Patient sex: M
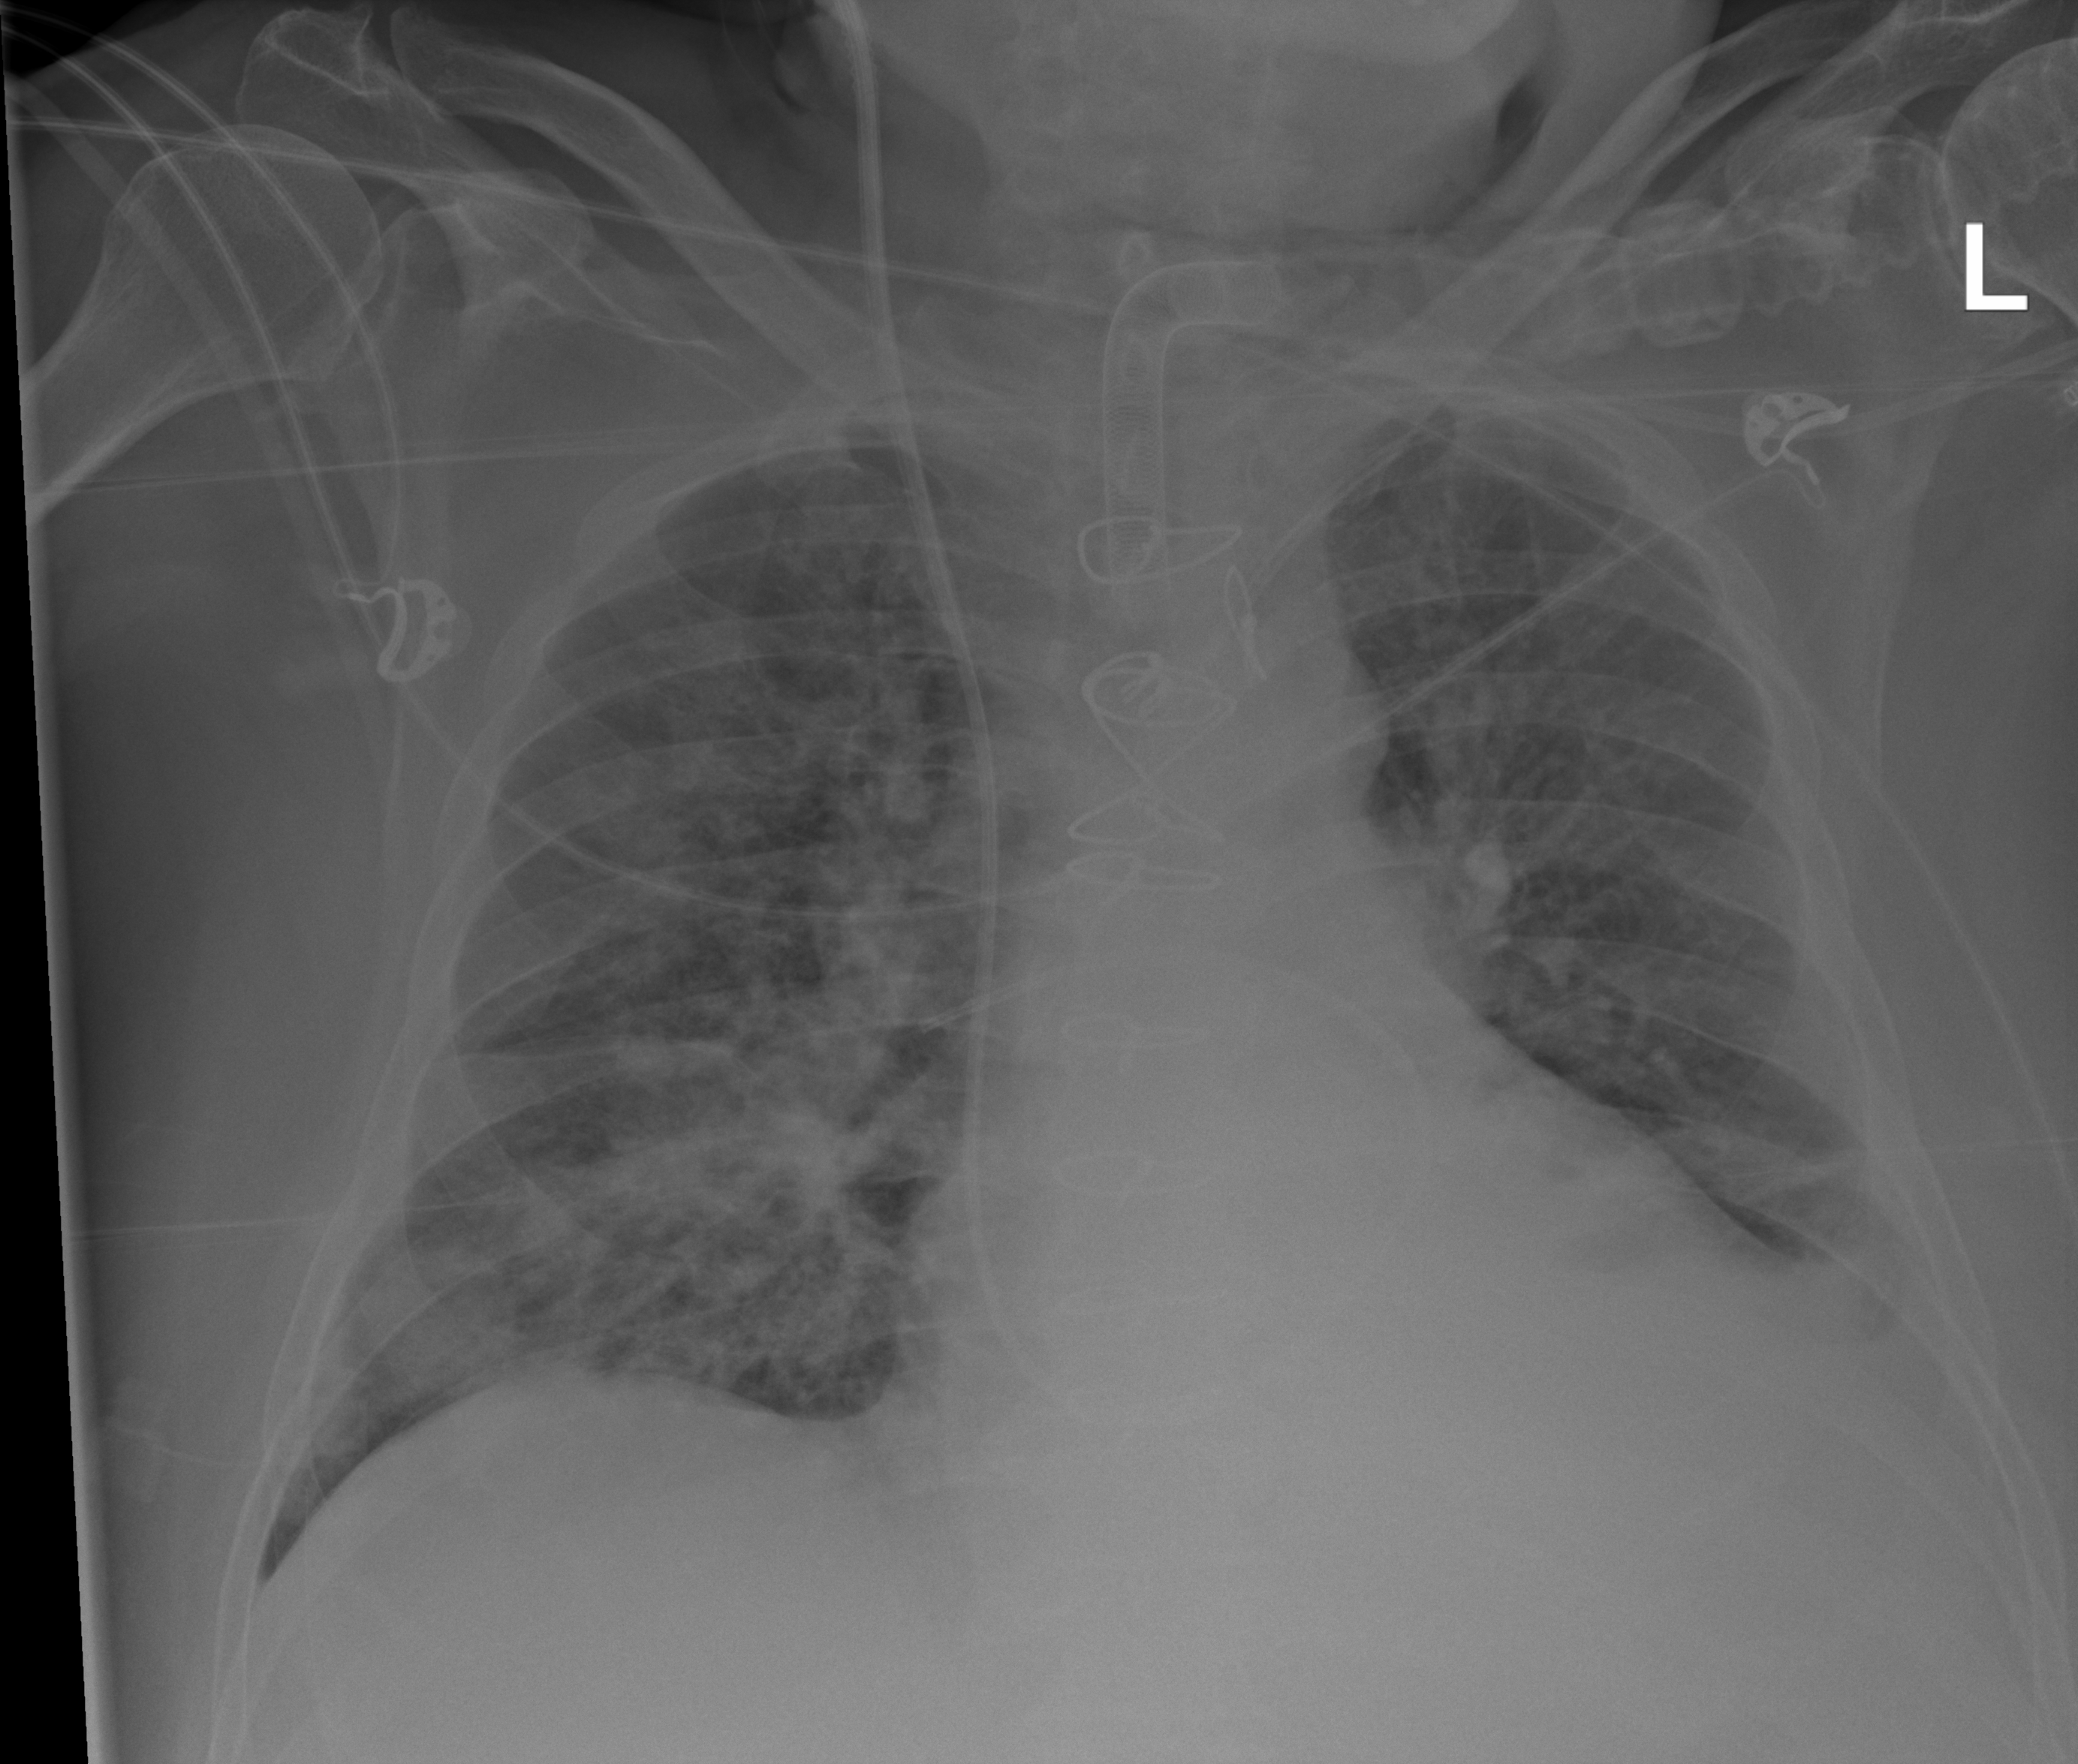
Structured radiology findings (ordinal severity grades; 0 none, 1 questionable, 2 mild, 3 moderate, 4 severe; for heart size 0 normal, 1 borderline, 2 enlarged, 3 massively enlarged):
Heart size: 2
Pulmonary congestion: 2
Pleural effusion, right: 0
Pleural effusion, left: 2
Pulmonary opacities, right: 2
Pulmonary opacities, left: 2
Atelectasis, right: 2
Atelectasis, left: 2